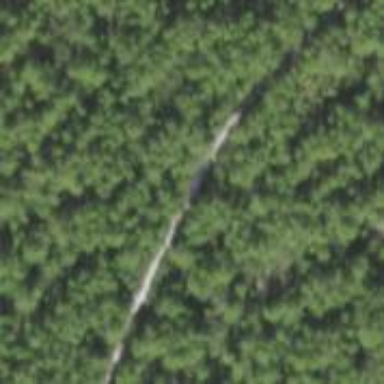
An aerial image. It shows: Path.